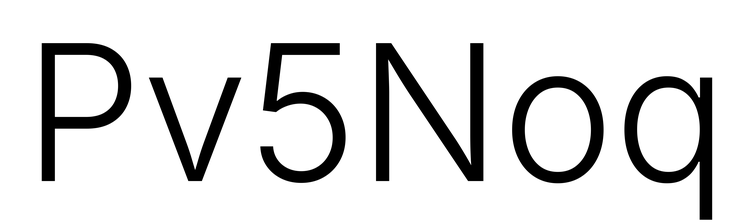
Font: Inter_Light